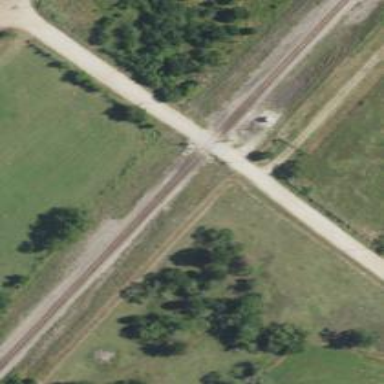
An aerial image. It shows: Railway level crossing.